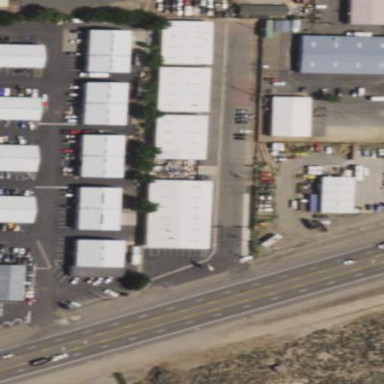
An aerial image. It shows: Commercial area.